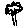
Label: flower